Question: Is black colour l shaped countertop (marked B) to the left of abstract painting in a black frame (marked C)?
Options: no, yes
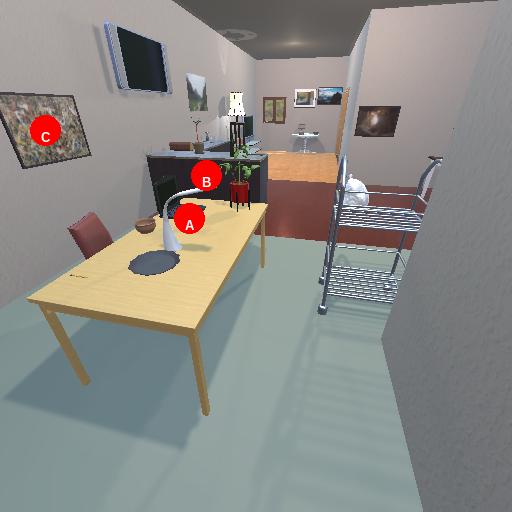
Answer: no